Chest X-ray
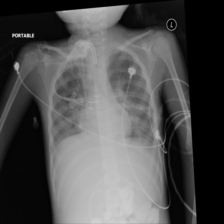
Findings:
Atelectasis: negative
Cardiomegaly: negative
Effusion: negative
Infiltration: negative
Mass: negative
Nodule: negative
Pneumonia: negative
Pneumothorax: negative
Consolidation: negative
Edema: negative
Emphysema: negative
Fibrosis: negative
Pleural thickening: negative
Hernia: negative